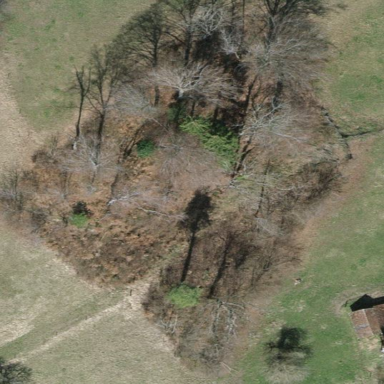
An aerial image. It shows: Patch of scrub vegetation.